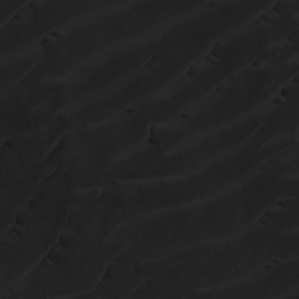
Label: non_frost